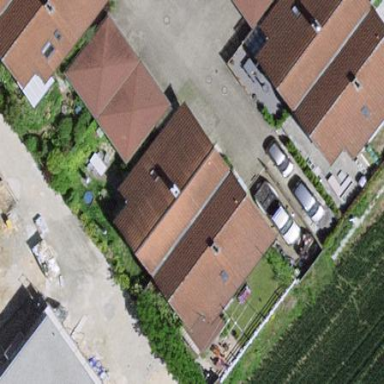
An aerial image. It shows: Semi-detached house.